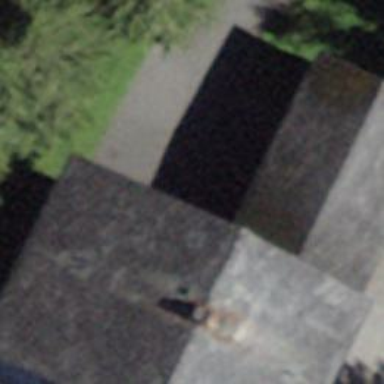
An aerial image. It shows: Building with ridged roof.